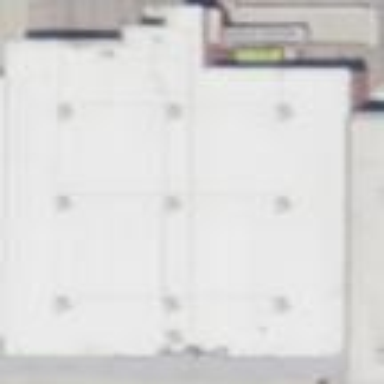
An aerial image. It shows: Retail building.